Question: I am currently developing application like "kresta app". First of all i picked image from photo gallery.then next my work is user can able to select the which area he want to apply blinds and shades. so what i want to do is i have four pins and user can able to touch and drag the pins for area selection. i implemented this logic with below code.
jpg
In touches moved i called this method
'''
UIBezierPath *aPath = [UIBezierPath bezierPath];
// Set the starting point of the shape.
[aPath moveToPoint:pinImageView1.center];
// Draw the lines.
[aPath addLineToPoint:pinImageView2.center];
[aPath addLineToPoint:pinImageView3.center];
[aPath addLineToPoint:pinImageView4.center];
[aPath closePath];
CAShapeLayer *square = [CAShapeLayer layer];
square.path = aPath.CGPath;
[pickedImageView.layer addSublayer:square];
'''
my problem is each time it it add a layer. how to i implement this logic? is any way to remove previous layer and update new layer? or my way is wrong if wrong please suggest any other way to implement this logic.
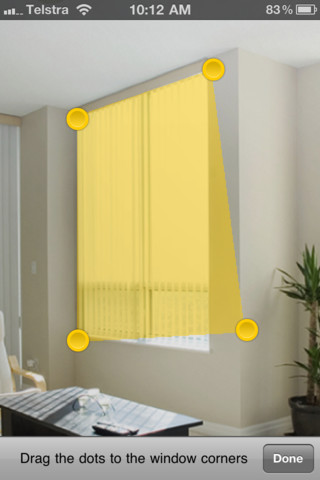
Answer: If you save a reference to this 'CAShapeLayer' in a class property, you can then simply update its 'path' property again and again, and it will automatically update the sublayer on your view's layer. So, 'addSublayer' once, and then in the future, just update the 'path' for this 'CAShapeLayer' anytime you want to reflect changes in the shape overlaying your image on screen.